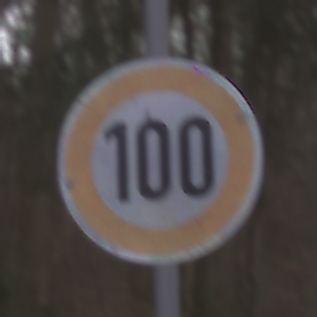
Verkehrszeichen: Geschwindigkeit100
Umgebung: Outdoor, Nature
Tageszeit: MorningAfternoon
Wetter: Overcast
Licht: Natural
Jahreszeit: Autumn
Kontrast: LowContrast